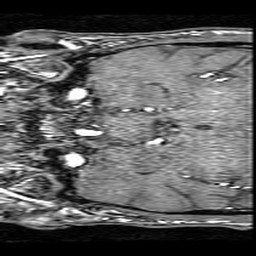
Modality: angio
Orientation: coronal
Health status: ill
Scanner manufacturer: philips
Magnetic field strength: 3 T
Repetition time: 0.01835 s
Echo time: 0.003413 s